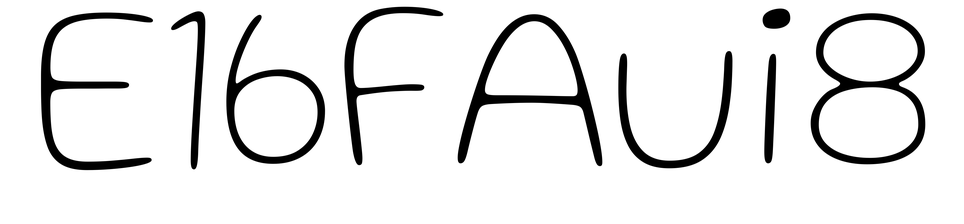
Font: Gluten_Thin